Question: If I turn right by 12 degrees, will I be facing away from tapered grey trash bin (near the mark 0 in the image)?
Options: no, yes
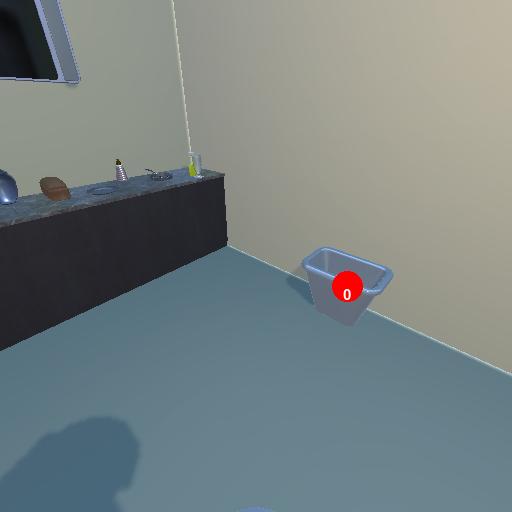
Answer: no